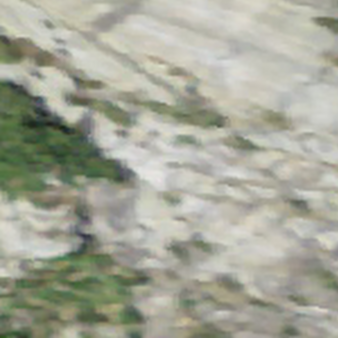
Label: other